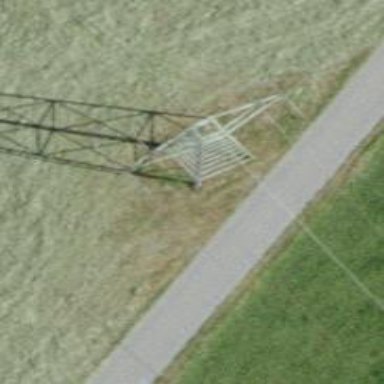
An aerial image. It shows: Power tower.